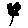
Label: tree